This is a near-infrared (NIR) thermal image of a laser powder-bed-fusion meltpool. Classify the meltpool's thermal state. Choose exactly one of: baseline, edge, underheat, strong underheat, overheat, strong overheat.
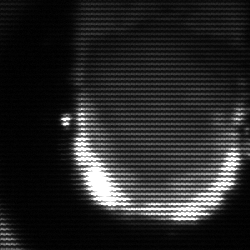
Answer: baseline